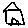
Label: house